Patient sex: M
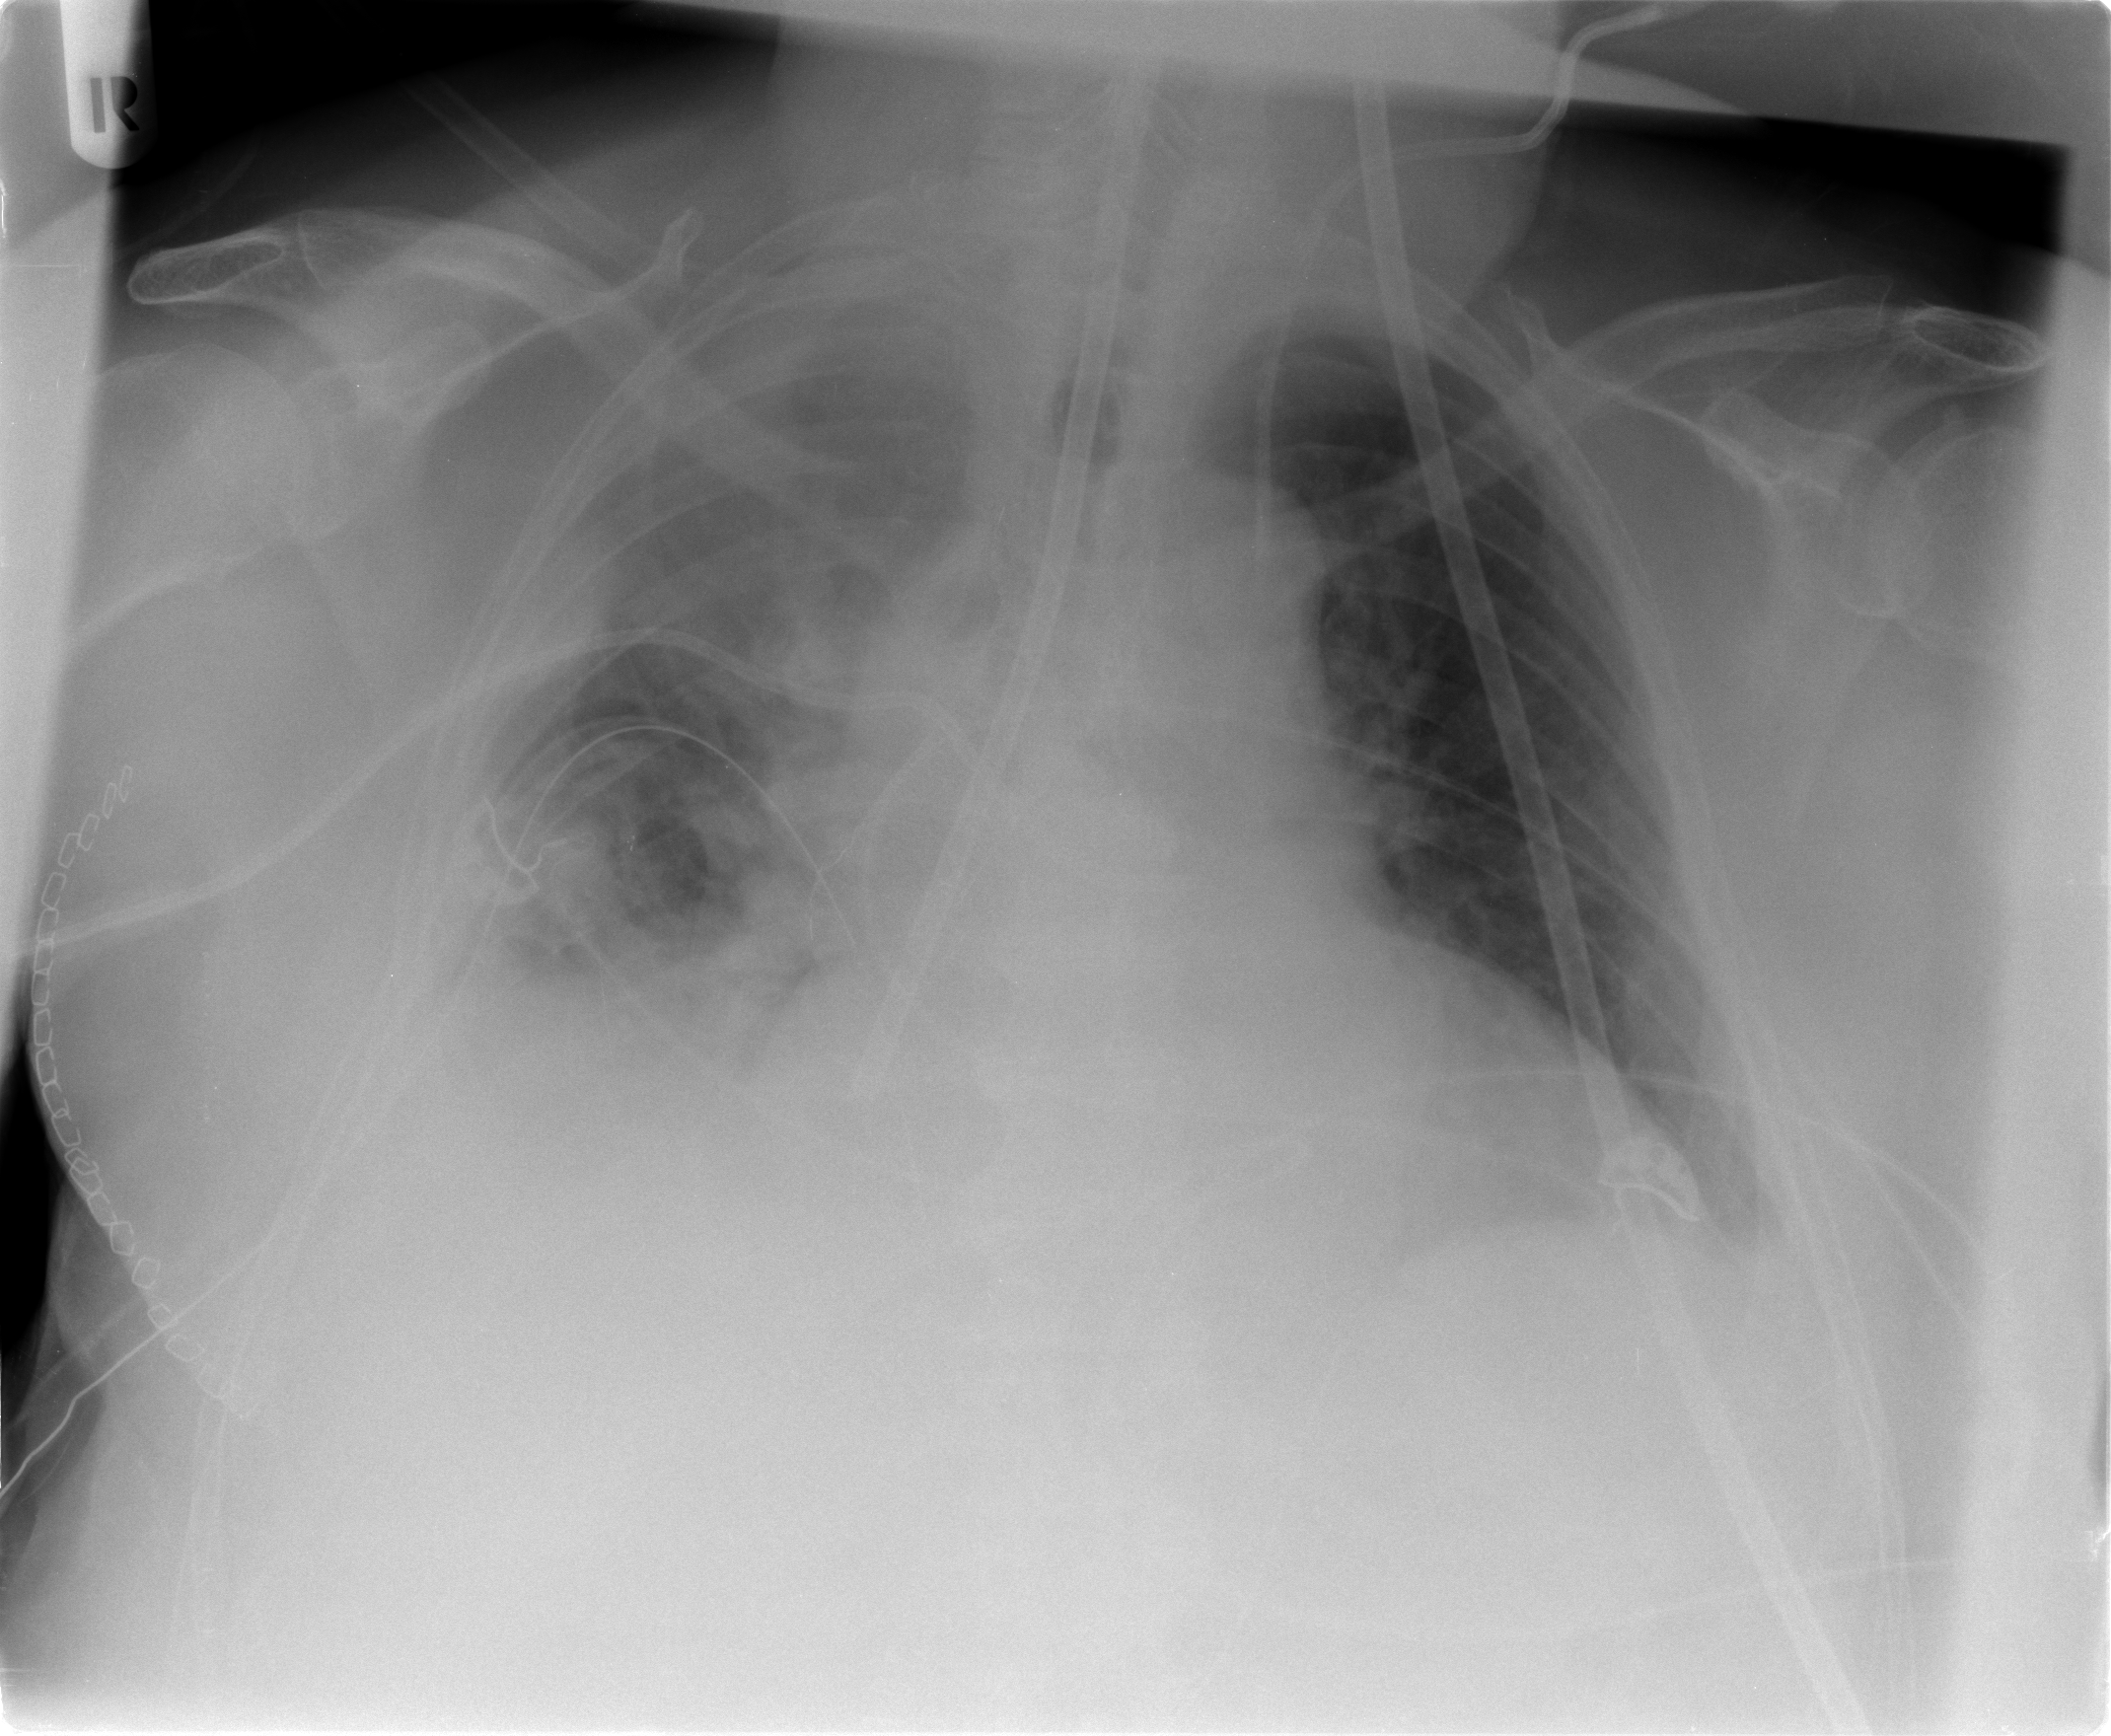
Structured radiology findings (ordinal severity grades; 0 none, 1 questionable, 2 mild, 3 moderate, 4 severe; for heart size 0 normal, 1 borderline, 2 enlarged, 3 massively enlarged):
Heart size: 2
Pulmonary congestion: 0
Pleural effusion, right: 2
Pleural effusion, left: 1
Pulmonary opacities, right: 2
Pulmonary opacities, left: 0
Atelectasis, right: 3
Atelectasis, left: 1